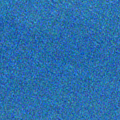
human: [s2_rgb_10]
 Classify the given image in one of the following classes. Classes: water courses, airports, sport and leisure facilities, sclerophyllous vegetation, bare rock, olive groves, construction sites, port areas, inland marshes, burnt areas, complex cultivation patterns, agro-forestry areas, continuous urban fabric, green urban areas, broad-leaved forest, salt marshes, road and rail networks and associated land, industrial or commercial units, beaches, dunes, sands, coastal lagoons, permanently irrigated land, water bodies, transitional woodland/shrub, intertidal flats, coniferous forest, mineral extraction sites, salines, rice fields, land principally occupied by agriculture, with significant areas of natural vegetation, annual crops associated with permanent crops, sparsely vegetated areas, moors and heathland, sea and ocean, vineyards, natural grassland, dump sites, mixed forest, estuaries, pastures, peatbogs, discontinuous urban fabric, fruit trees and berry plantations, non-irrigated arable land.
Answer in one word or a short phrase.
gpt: sea and ocean